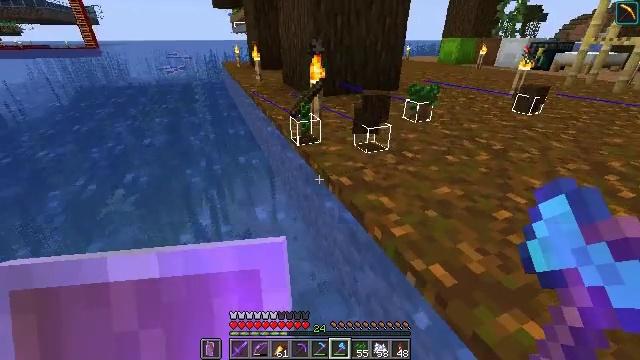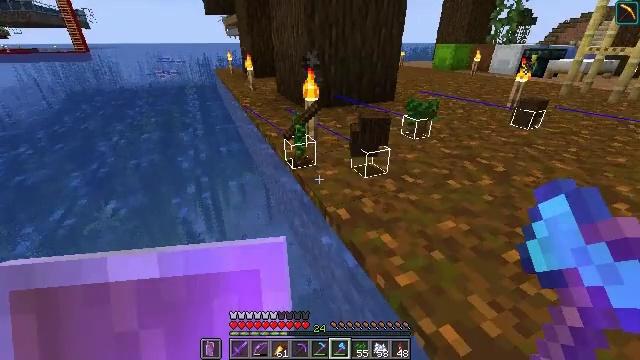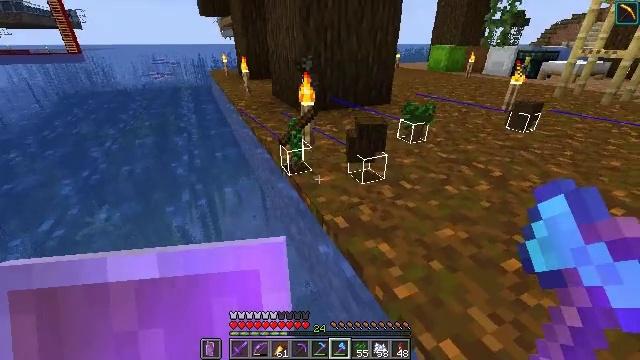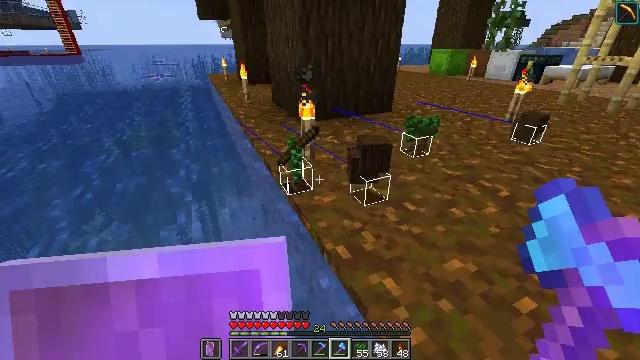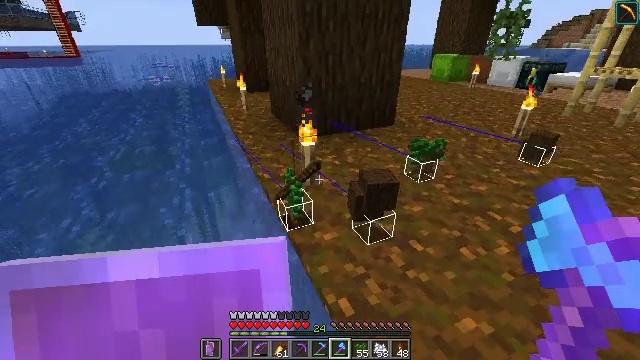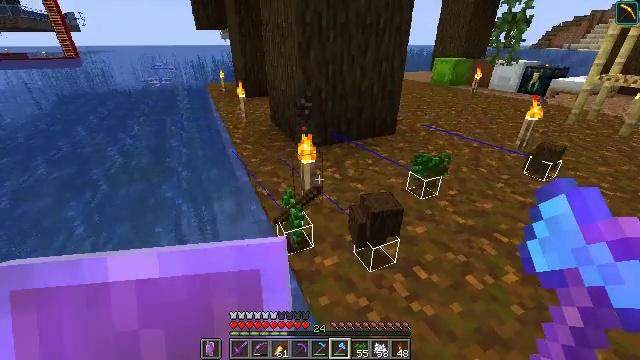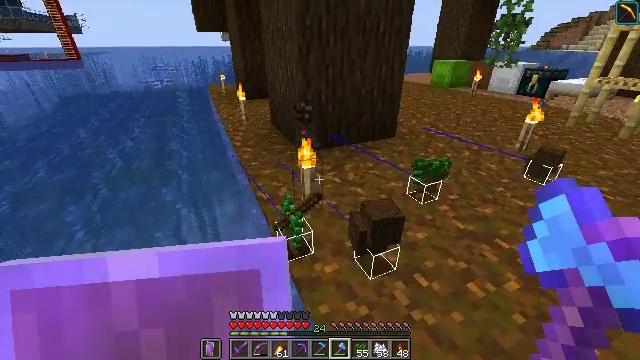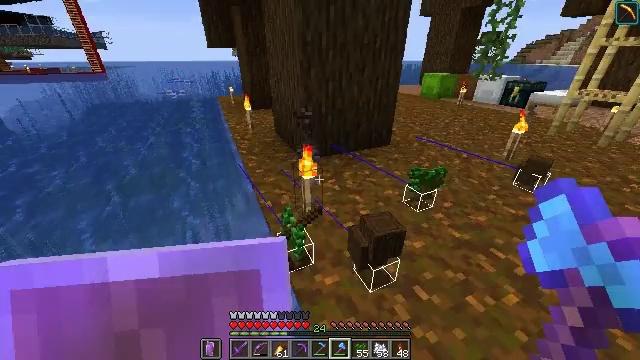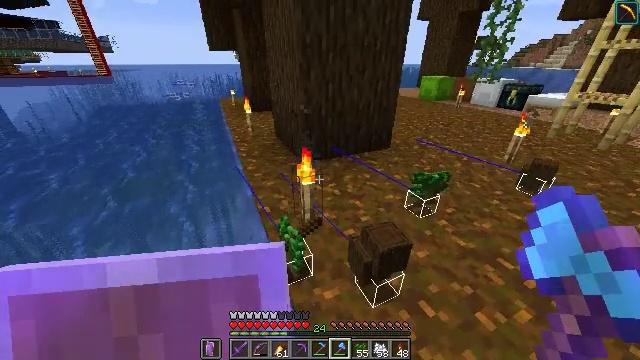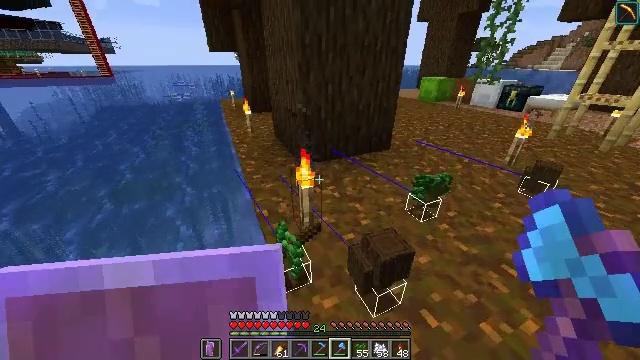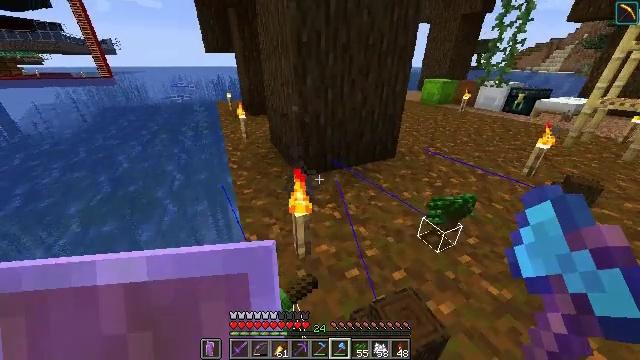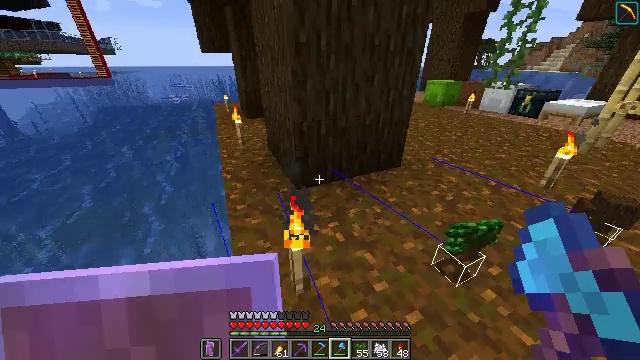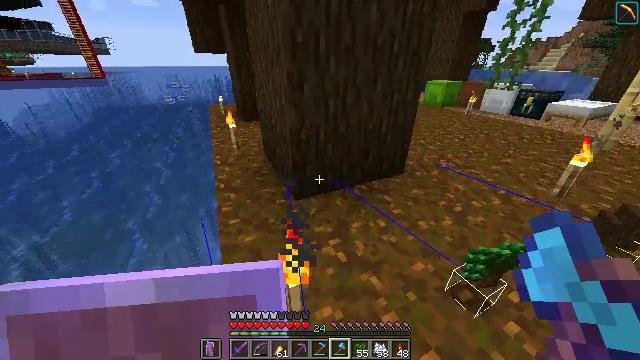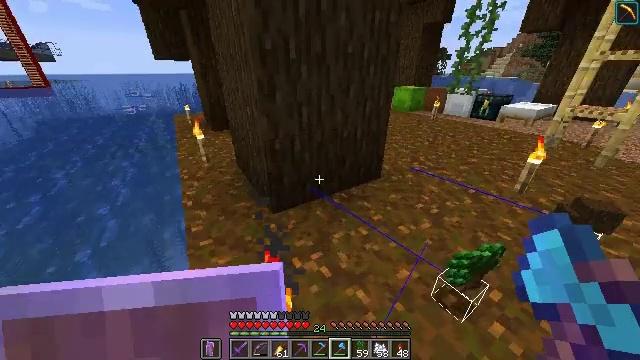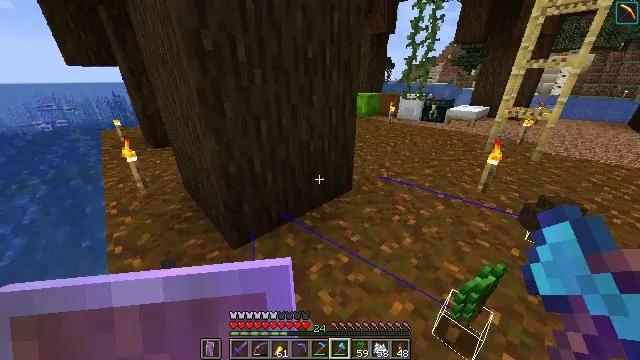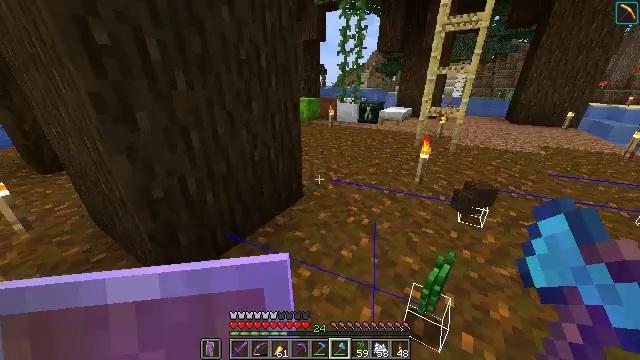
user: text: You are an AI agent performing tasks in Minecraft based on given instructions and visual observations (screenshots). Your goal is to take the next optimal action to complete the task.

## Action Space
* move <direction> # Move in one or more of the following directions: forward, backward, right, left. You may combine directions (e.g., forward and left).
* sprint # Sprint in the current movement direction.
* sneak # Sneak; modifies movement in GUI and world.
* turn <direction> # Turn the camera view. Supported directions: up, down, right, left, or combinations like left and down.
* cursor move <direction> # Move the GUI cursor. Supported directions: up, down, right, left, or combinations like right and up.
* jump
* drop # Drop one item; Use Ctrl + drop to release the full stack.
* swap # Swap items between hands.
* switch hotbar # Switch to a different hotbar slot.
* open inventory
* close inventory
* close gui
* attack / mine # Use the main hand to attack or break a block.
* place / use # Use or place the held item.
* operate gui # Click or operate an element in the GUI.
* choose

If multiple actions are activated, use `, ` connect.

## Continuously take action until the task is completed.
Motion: motion action
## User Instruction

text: Use shears to efficiently mine dark oak leaves.
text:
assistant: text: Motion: move forward, sprint, turn right, jump
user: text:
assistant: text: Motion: move forward, sprint, jump
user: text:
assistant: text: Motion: move forward, sprint, jump
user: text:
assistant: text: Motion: move forward, sprint, jump
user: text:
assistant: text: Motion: move forward, sprint
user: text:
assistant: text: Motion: move forward, sprint
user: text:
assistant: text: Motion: move forward, sprint
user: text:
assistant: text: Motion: move forward, sprint
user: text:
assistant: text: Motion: move forward, sprint
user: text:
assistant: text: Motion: move forward, sprint
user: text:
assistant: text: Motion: move forward, sprint
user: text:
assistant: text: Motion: move forward, sprint
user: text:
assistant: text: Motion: move forward, sprint, turn right and up
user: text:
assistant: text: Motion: move forward, sprint, turn right and up
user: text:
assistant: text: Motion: move forward, sprint, turn right and up
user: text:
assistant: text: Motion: move forward, sprint, turn right
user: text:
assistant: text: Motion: move forward, sprint, turn right
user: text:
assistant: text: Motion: move forward, sprint, turn right and down
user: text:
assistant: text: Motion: move forward, sprint, turn right and down
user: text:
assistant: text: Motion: move forward, sprint, turn right
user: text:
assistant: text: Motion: move forward, sprint
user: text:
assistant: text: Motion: move forward, sprint
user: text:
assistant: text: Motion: move forward, sprint
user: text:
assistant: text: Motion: move forward, sprint
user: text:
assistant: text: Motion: move forward, sprint, turn right
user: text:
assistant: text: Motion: move forward and move right, sprint, turn right and down
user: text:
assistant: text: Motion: move forward and move right, sprint, turn right
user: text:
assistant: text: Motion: move forward and move right, sprint
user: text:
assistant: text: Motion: move forward and move right, sprint
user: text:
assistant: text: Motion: move forward, sprint